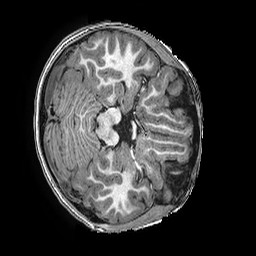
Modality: T1w
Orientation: axial
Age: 11
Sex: female
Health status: ill
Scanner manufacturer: ge
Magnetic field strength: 3 T
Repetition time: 0.0077 s
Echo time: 0.003436 s